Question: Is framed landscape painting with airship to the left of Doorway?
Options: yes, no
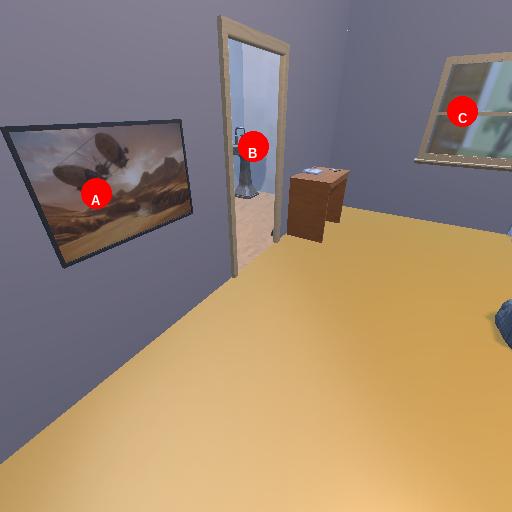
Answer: yes